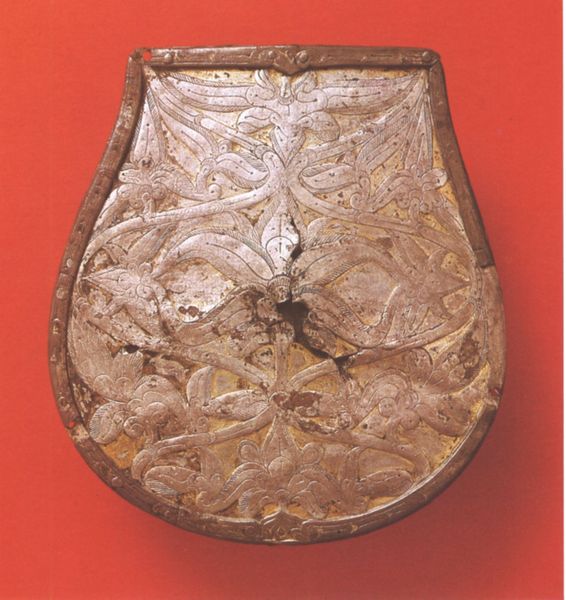
Titel: Taschenplatte aus einem Grabfund in Tarcal
Institution: Budapest, Ungarisches Nationalmuseum
Schlagwörter: blätter, kampf, braun, schwarz, blüten, rot, muster, ornament, rahmen, silber, gold, blatt, ranken, glanz, floral, ornamente, verzierung, metall, bronze, edel, nieten, eisen, schild, messing, form, kupfer, ritter, gravur, ranke, halbrund, mittelalter, struktur, hufeisen, prunkvoll, rost, patina, beschädigt, punzierung, zieseliert, blüzen